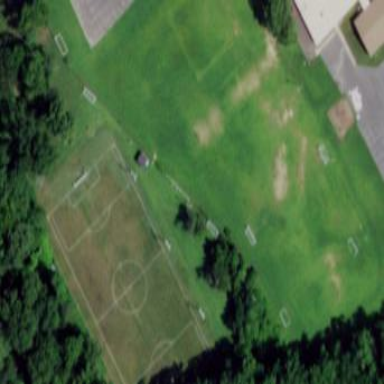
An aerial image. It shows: Soccer pitch for outdoor sports and leisure activities.